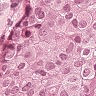
Metastatic tissue present: yes